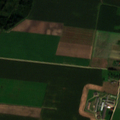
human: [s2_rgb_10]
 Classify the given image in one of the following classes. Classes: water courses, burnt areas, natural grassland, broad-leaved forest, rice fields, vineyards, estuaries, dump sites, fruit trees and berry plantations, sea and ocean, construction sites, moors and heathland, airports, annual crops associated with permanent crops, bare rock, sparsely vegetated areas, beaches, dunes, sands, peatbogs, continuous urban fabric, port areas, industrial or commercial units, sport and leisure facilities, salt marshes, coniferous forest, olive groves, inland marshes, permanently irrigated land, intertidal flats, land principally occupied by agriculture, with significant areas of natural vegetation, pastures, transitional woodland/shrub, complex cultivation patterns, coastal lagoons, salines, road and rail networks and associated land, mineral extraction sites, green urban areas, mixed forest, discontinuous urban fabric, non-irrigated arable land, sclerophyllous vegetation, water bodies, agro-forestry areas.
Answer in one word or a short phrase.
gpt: non-irrigated arable land, pastures, complex cultivation patterns, mixed forest